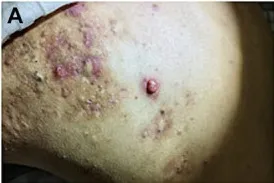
Recurrent rashes and multiple abscesses at admission. Recurrent rashes in shoulder.
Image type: medical_photograph (skin_photograph)